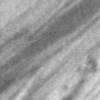
Label: change